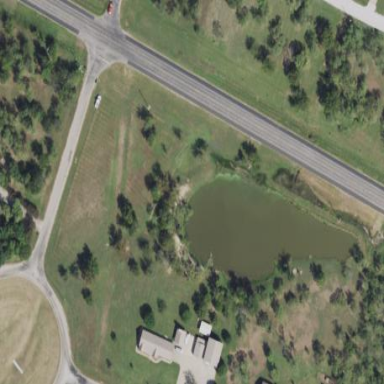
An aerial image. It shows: Pond surrounded by natural water.